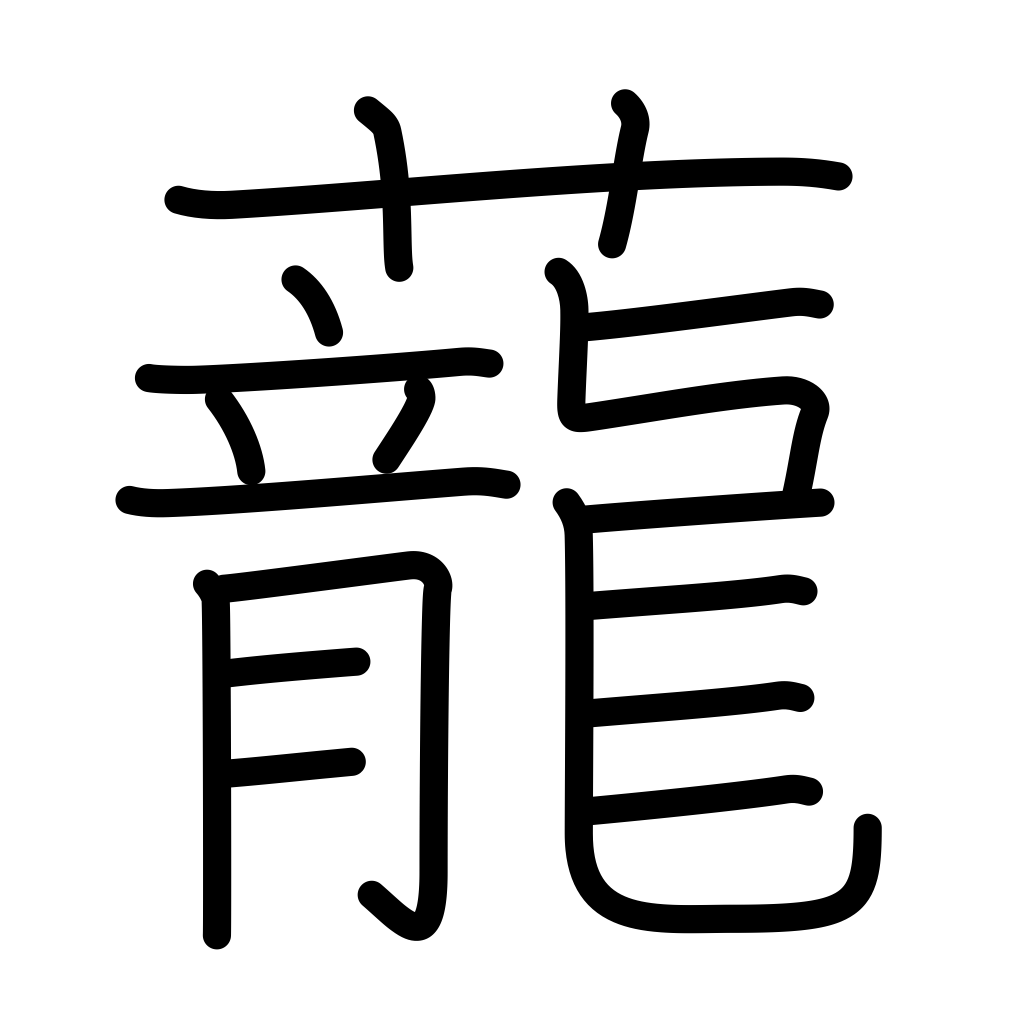
Meaning: dragon grass